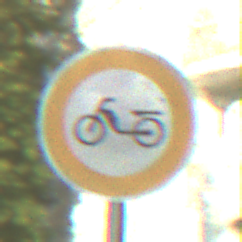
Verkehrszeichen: VerbotMofas
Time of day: SunriseSunset
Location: Outdoor (Suburban)
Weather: PartlyCloudy
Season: NotSpecified
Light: Natural